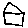
Label: house